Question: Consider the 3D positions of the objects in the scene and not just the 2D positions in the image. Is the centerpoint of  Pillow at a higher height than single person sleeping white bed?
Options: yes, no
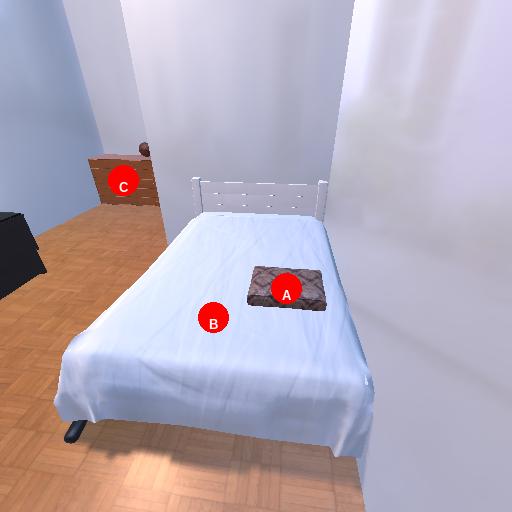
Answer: yes